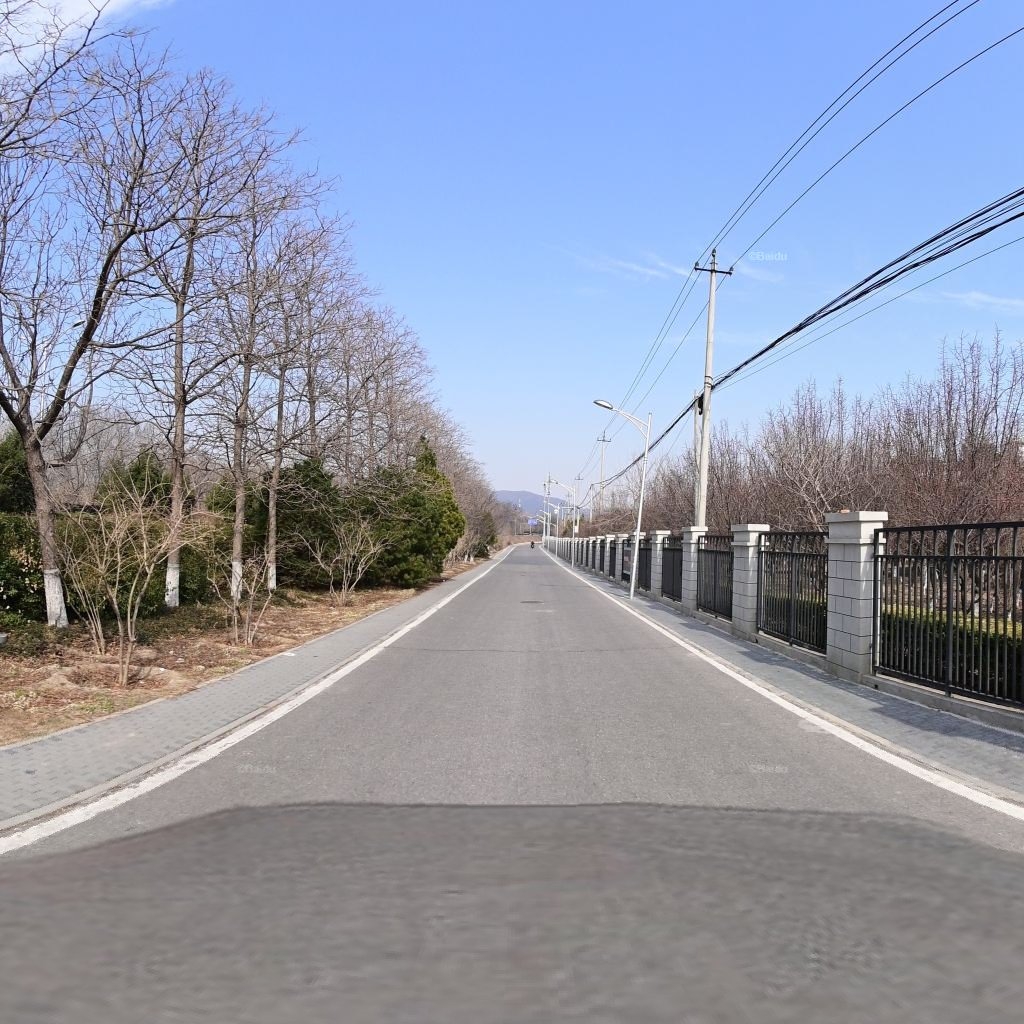
Region: Haidian
Road damage annotations: transverse crack